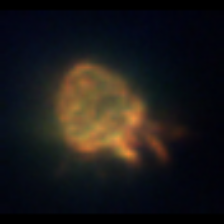
Taxon: Ciliates
Group: Other